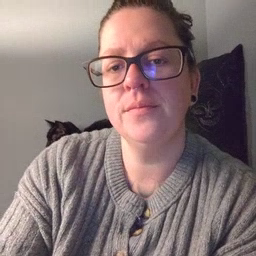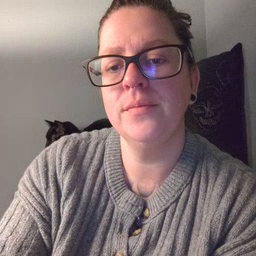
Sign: rain